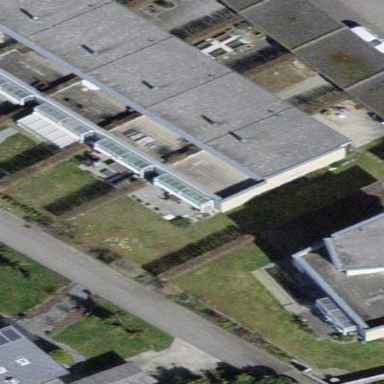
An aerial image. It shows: Flat-roofed building.